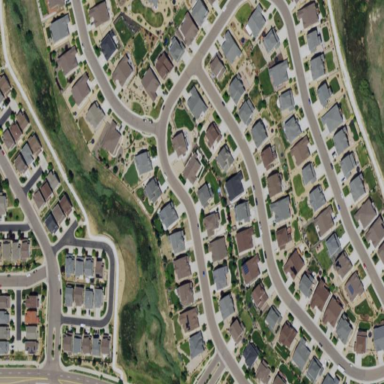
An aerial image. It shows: Residential area consisting of single-family homes.